Question:
I have a bit attribute called 'tobacco' in tblVisits. tblICD is a list of medical codes and icd_jxn is the junction table. tblICD.Descrip is a text description of the medical code (ICD_ID). I'm trying to see if anyone who does 'NOT' have the string 'tobacco' in their list of medical codes has their 'bit' 'tobacco' attribute set to one. The query below is my best guess, but it's not correct.
'''
SELECT tblVisits.kha_id, tblVisits.tobacco from tblvisits
WHERE NOT EXISTS (SELECT icd_jxn.kha_id, icd_jxn.icd_fk, tblICD.icd_id, tblICD.Descrip
FROM icd_jxn inner join
tblICD on icd_jxn.icd_fk = tblicd.icd_id
WHERE (tblicd.descrip like N'%tobacco%') AND (tblVisits.kha_id = icd_jxn.kha_id) and (tblvisits.tobacco=1))
'''
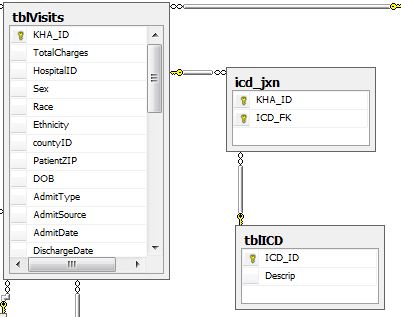
Answer: case not guaranted
'''
select v.kha_id, v.tobacco
from tblvisits v
where v.tobacco = 1
and not exists (select null from icd_jxn j
inner join tblICD i on j.icd_ICD_FK= i.IDC_ID
where j.KHA_ID = v.KHA_ID
and i.Descrip like N'%tobacco%');
'''